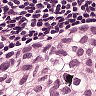
Metastatic tissue present: yes